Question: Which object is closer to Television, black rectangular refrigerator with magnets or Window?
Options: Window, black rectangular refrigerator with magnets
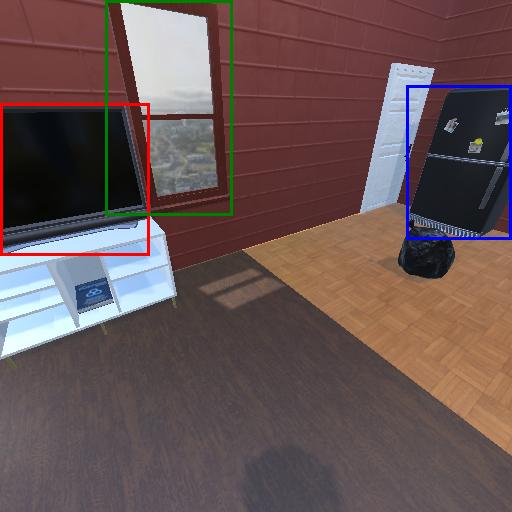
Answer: Window